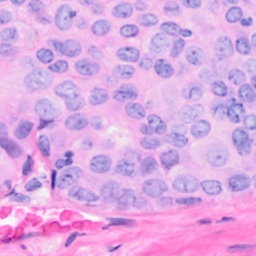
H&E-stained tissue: Breast